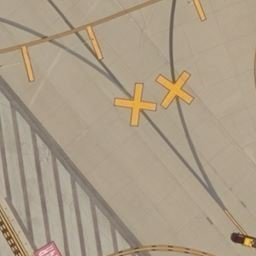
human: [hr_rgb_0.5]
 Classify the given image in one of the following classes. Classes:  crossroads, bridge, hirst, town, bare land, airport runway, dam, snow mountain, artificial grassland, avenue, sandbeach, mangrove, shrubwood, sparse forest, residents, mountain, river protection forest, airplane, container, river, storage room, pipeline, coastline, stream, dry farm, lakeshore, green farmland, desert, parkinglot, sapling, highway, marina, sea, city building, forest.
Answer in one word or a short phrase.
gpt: airport runway